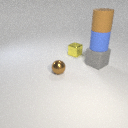
large gray rubber cube below large brown rubber cylinder